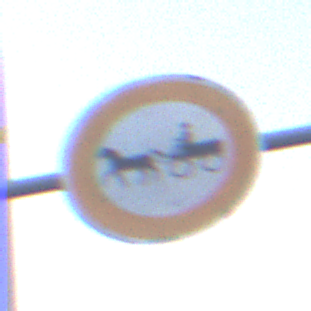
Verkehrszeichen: VerbotGespannfuhrwerke
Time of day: SunriseSunset
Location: Outdoor (Urban)
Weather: Clear
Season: NotSpecified
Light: Natural